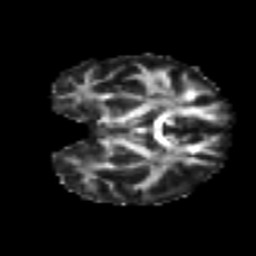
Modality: FA
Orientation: coronal
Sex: female
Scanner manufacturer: ge
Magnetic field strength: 3 T
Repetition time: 7 s
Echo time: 0.08 s